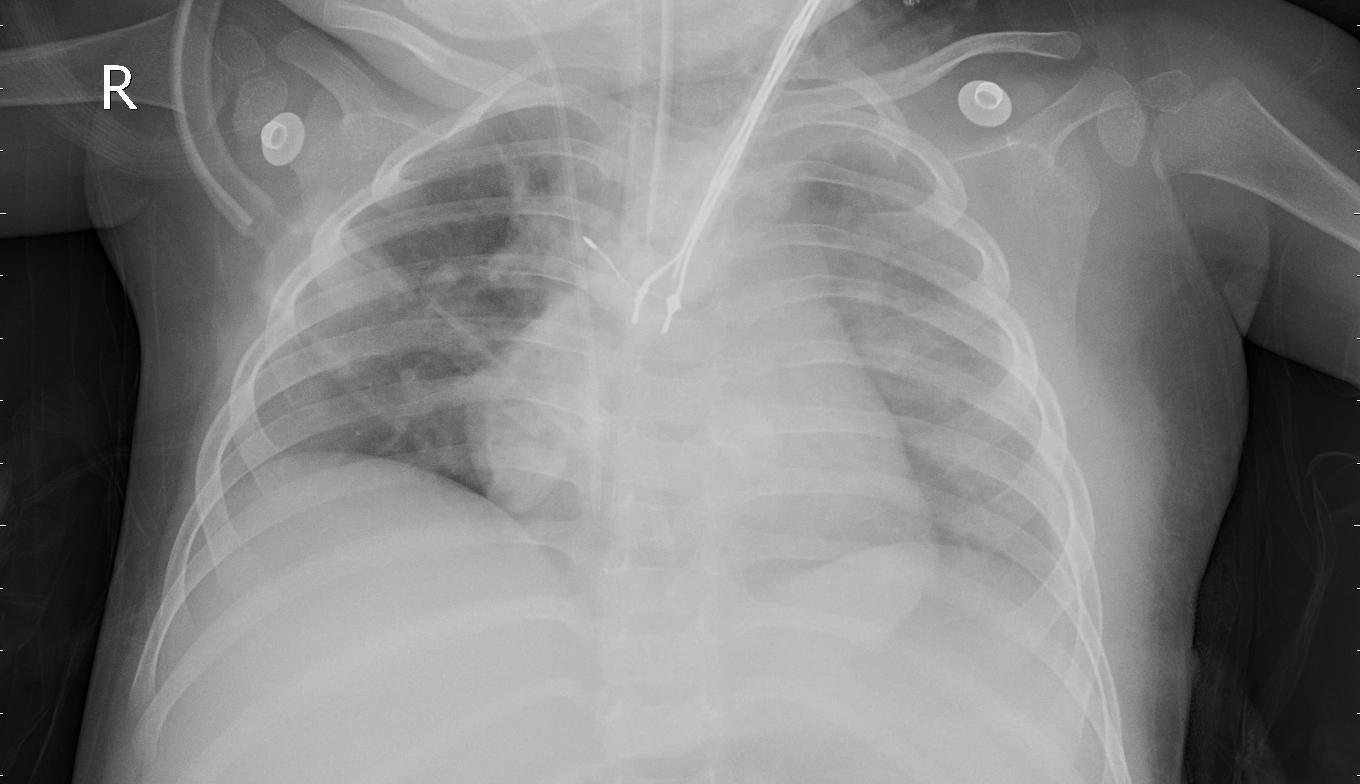
Diagnosis: PNEUMONIA